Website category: sports
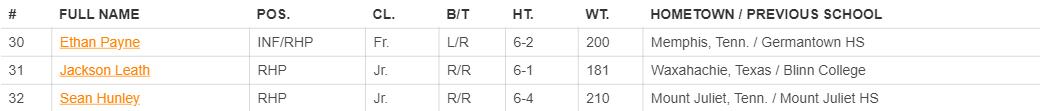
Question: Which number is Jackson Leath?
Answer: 31

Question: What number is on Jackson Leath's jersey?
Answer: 31

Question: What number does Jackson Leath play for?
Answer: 31

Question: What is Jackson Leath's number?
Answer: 31

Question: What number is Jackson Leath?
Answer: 31

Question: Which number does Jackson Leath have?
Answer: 31

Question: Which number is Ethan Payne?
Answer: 30

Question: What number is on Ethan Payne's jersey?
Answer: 30

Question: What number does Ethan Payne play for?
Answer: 30

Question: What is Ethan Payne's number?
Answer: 30

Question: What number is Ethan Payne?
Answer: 30

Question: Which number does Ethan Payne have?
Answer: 30

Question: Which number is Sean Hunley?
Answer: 32

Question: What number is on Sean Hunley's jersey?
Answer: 32

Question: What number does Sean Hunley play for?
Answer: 32

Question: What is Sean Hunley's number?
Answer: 32

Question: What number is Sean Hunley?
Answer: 32

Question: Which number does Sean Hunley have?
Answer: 32

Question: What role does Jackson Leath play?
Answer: RHP

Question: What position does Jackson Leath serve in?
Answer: RHP

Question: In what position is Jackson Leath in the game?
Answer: RHP

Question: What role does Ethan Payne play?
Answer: INF/RHP

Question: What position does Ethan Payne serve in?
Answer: INF/RHP

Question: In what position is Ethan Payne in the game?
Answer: INF/RHP

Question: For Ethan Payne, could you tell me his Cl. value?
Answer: Fr.

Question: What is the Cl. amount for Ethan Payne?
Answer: Fr.

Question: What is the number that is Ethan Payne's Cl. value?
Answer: Fr.

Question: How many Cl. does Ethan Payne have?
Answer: Fr.

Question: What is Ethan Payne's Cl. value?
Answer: Fr.

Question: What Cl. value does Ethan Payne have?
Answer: Fr.

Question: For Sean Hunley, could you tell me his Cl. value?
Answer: Jr.

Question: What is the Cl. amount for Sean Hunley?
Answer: Jr.

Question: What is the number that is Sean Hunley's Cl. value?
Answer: Jr.

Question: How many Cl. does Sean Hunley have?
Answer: Jr.

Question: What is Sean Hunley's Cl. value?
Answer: Jr.

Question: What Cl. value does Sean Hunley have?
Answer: Jr.

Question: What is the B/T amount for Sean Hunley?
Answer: R/R

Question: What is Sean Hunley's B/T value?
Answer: R/R

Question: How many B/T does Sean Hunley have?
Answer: R/R

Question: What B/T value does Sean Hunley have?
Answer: R/R

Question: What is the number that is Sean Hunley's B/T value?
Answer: R/R

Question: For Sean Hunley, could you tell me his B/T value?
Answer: R/R

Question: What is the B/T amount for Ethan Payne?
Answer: L/R

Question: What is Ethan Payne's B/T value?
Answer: L/R

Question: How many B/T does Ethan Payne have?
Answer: L/R

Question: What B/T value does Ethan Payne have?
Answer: L/R

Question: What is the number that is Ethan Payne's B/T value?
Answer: L/R

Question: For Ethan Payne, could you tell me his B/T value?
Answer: L/R

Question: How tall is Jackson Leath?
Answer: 6-1

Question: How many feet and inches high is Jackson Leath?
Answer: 6-1

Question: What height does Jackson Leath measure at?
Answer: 6-1

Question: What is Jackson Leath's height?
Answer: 6-1

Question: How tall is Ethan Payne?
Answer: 6-2

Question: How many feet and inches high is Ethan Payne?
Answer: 6-2

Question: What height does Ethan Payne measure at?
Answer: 6-2

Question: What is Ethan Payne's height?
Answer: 6-2

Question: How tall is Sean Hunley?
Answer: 6-4

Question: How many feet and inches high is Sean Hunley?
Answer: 6-4

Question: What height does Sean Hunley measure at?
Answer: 6-4

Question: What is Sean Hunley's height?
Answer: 6-4

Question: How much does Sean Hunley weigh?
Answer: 210

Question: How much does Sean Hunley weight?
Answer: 210

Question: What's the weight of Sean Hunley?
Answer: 210

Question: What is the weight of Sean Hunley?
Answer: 210